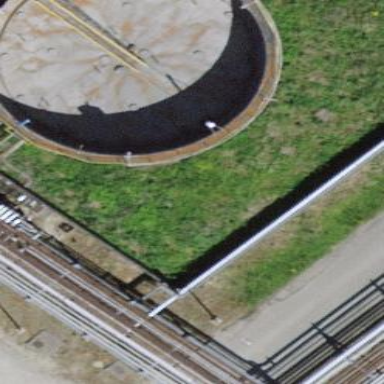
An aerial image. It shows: Storage tank which is man-made.